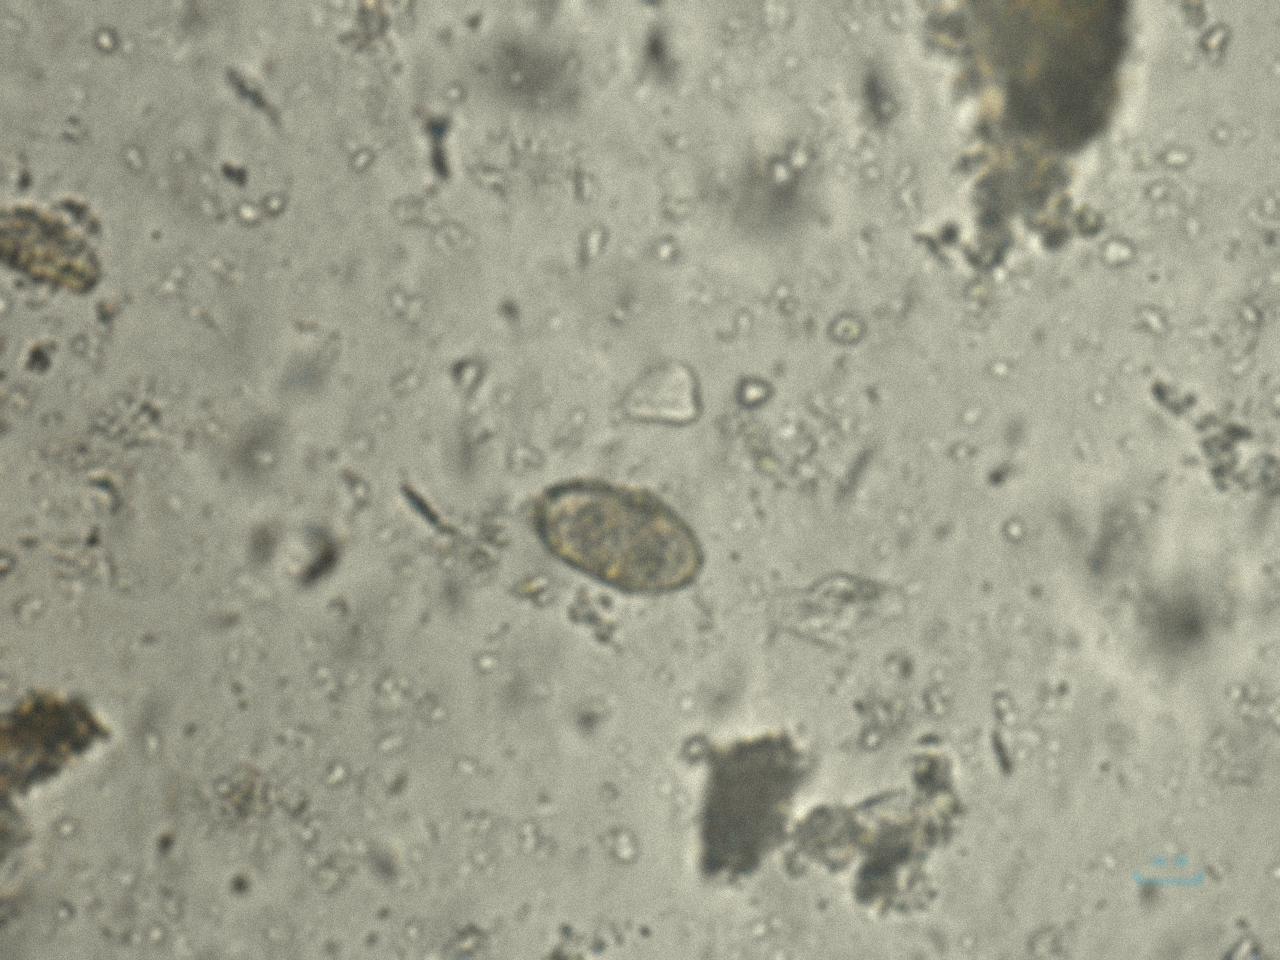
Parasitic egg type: Capillaria philippinensis